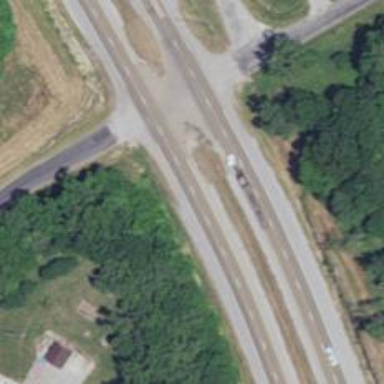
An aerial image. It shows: Trunk highway.